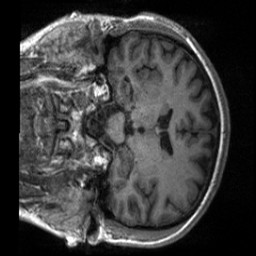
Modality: T1w
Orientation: coronal
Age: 25
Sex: female
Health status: healthy
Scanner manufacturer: siemens
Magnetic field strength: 3 T
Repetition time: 2 s
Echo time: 0.00232 s